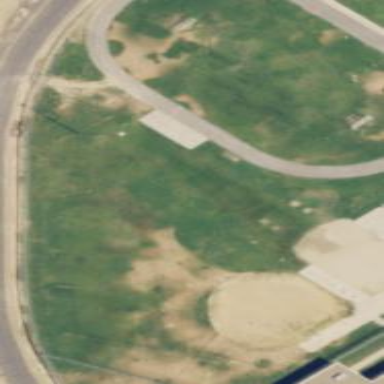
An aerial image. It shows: Baseball pitch for leisure land activities.